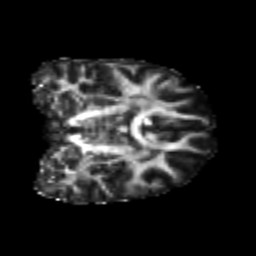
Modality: FA
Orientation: coronal
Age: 21
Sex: female
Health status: healthy
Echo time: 0.074 s